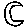
Label: moon